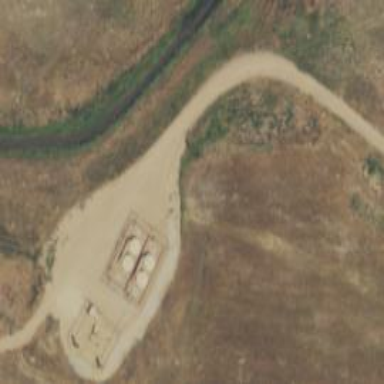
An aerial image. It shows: Storage tank that is man-made.